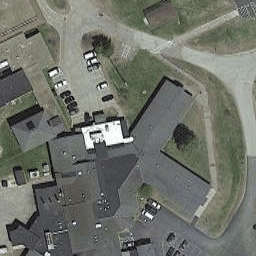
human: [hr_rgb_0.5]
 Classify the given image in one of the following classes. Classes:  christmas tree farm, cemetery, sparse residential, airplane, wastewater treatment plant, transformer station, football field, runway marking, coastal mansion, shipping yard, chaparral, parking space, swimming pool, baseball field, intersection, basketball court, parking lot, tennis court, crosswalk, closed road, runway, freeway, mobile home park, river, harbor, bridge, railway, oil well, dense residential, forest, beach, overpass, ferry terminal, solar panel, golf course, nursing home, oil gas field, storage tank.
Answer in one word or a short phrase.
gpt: nursing home